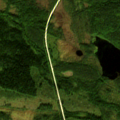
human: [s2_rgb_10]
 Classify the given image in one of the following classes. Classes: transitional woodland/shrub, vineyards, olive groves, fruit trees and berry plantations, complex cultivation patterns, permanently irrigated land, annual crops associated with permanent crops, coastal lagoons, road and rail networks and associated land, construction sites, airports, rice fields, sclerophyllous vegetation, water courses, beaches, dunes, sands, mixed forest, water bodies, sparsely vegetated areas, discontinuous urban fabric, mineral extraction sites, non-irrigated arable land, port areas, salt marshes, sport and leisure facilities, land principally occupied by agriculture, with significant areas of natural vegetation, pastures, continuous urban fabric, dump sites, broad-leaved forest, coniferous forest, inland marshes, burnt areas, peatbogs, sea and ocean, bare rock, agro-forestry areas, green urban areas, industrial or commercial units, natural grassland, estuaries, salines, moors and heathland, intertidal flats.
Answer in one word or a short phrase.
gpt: coniferous forest, transitional woodland/shrub